Question: Assume that my local repository is one commit behind the repository at github.
Then I commit one commit at the local repository
At this time
A------>commit 1 Github/master
A------>commit 2 local repository/master
I do the following steps to push commit 2 to github:
1. git fetch origin master
2. git rebase origin/master
3. git push origin master
But I got the following errors:

If I try to replace step 1 with 'git fetch origin', it works well
Then I tried 'git fetch origin master:tmp', a branch named tmp successfully created
So, My question is
why 'git fetch origin master' sometimes works(in the case 'git fetch origin master:tmp'), while sometimes not work in the case step 1?
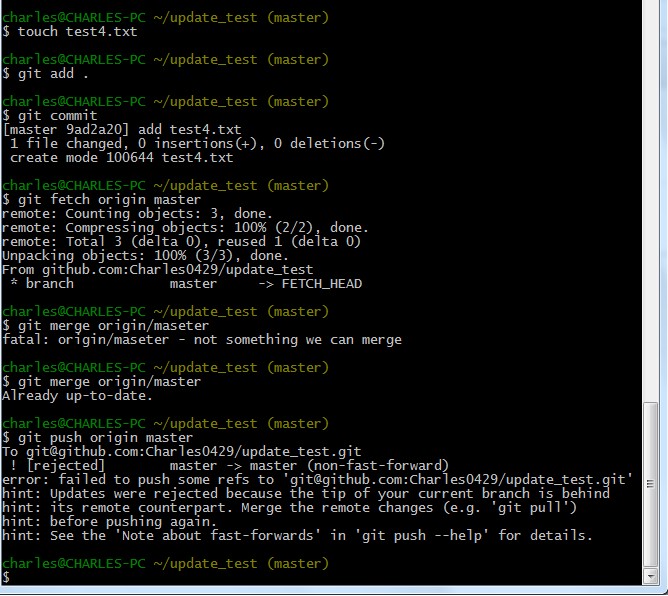
Answer: This isn't about working or not, but about where you're asking git store what it downloads. If you omit the target in a refpec, you're asking git to store it in FETCH_HEAD. Thus, 'git fetch origin master' is really 'git fetch origin master:FETCH_HEAD', and you're not touching 'origin/master' or any ref at all (as you can see from the output, 'master -> FETCH_HEAD').
When you run 'git fetch origin master:tmp' you're asking it to download the master branch (this is yet another layer, guessing that you want to deal with branches) and store it in a local branch named 'tmp'. You would also see this mapping in the output.
If you want to update the remote-tracking branches, simply call 'git fetch origin'. Calling the two-argument version of 'git-fetch' is rarely something you want to do.